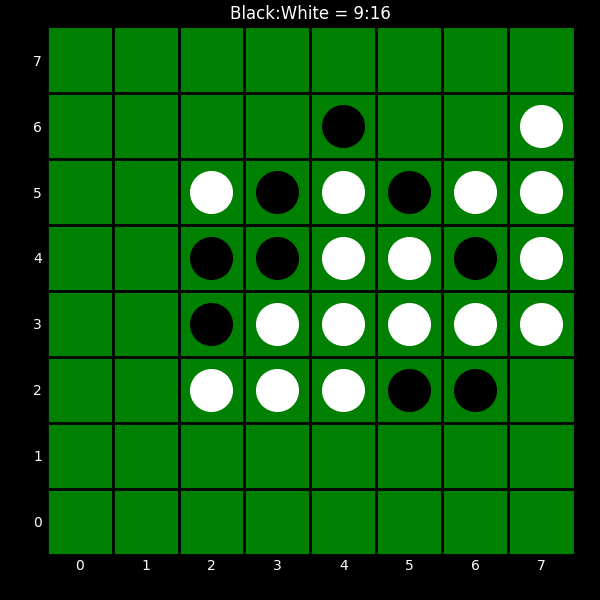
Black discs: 9
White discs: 16